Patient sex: M
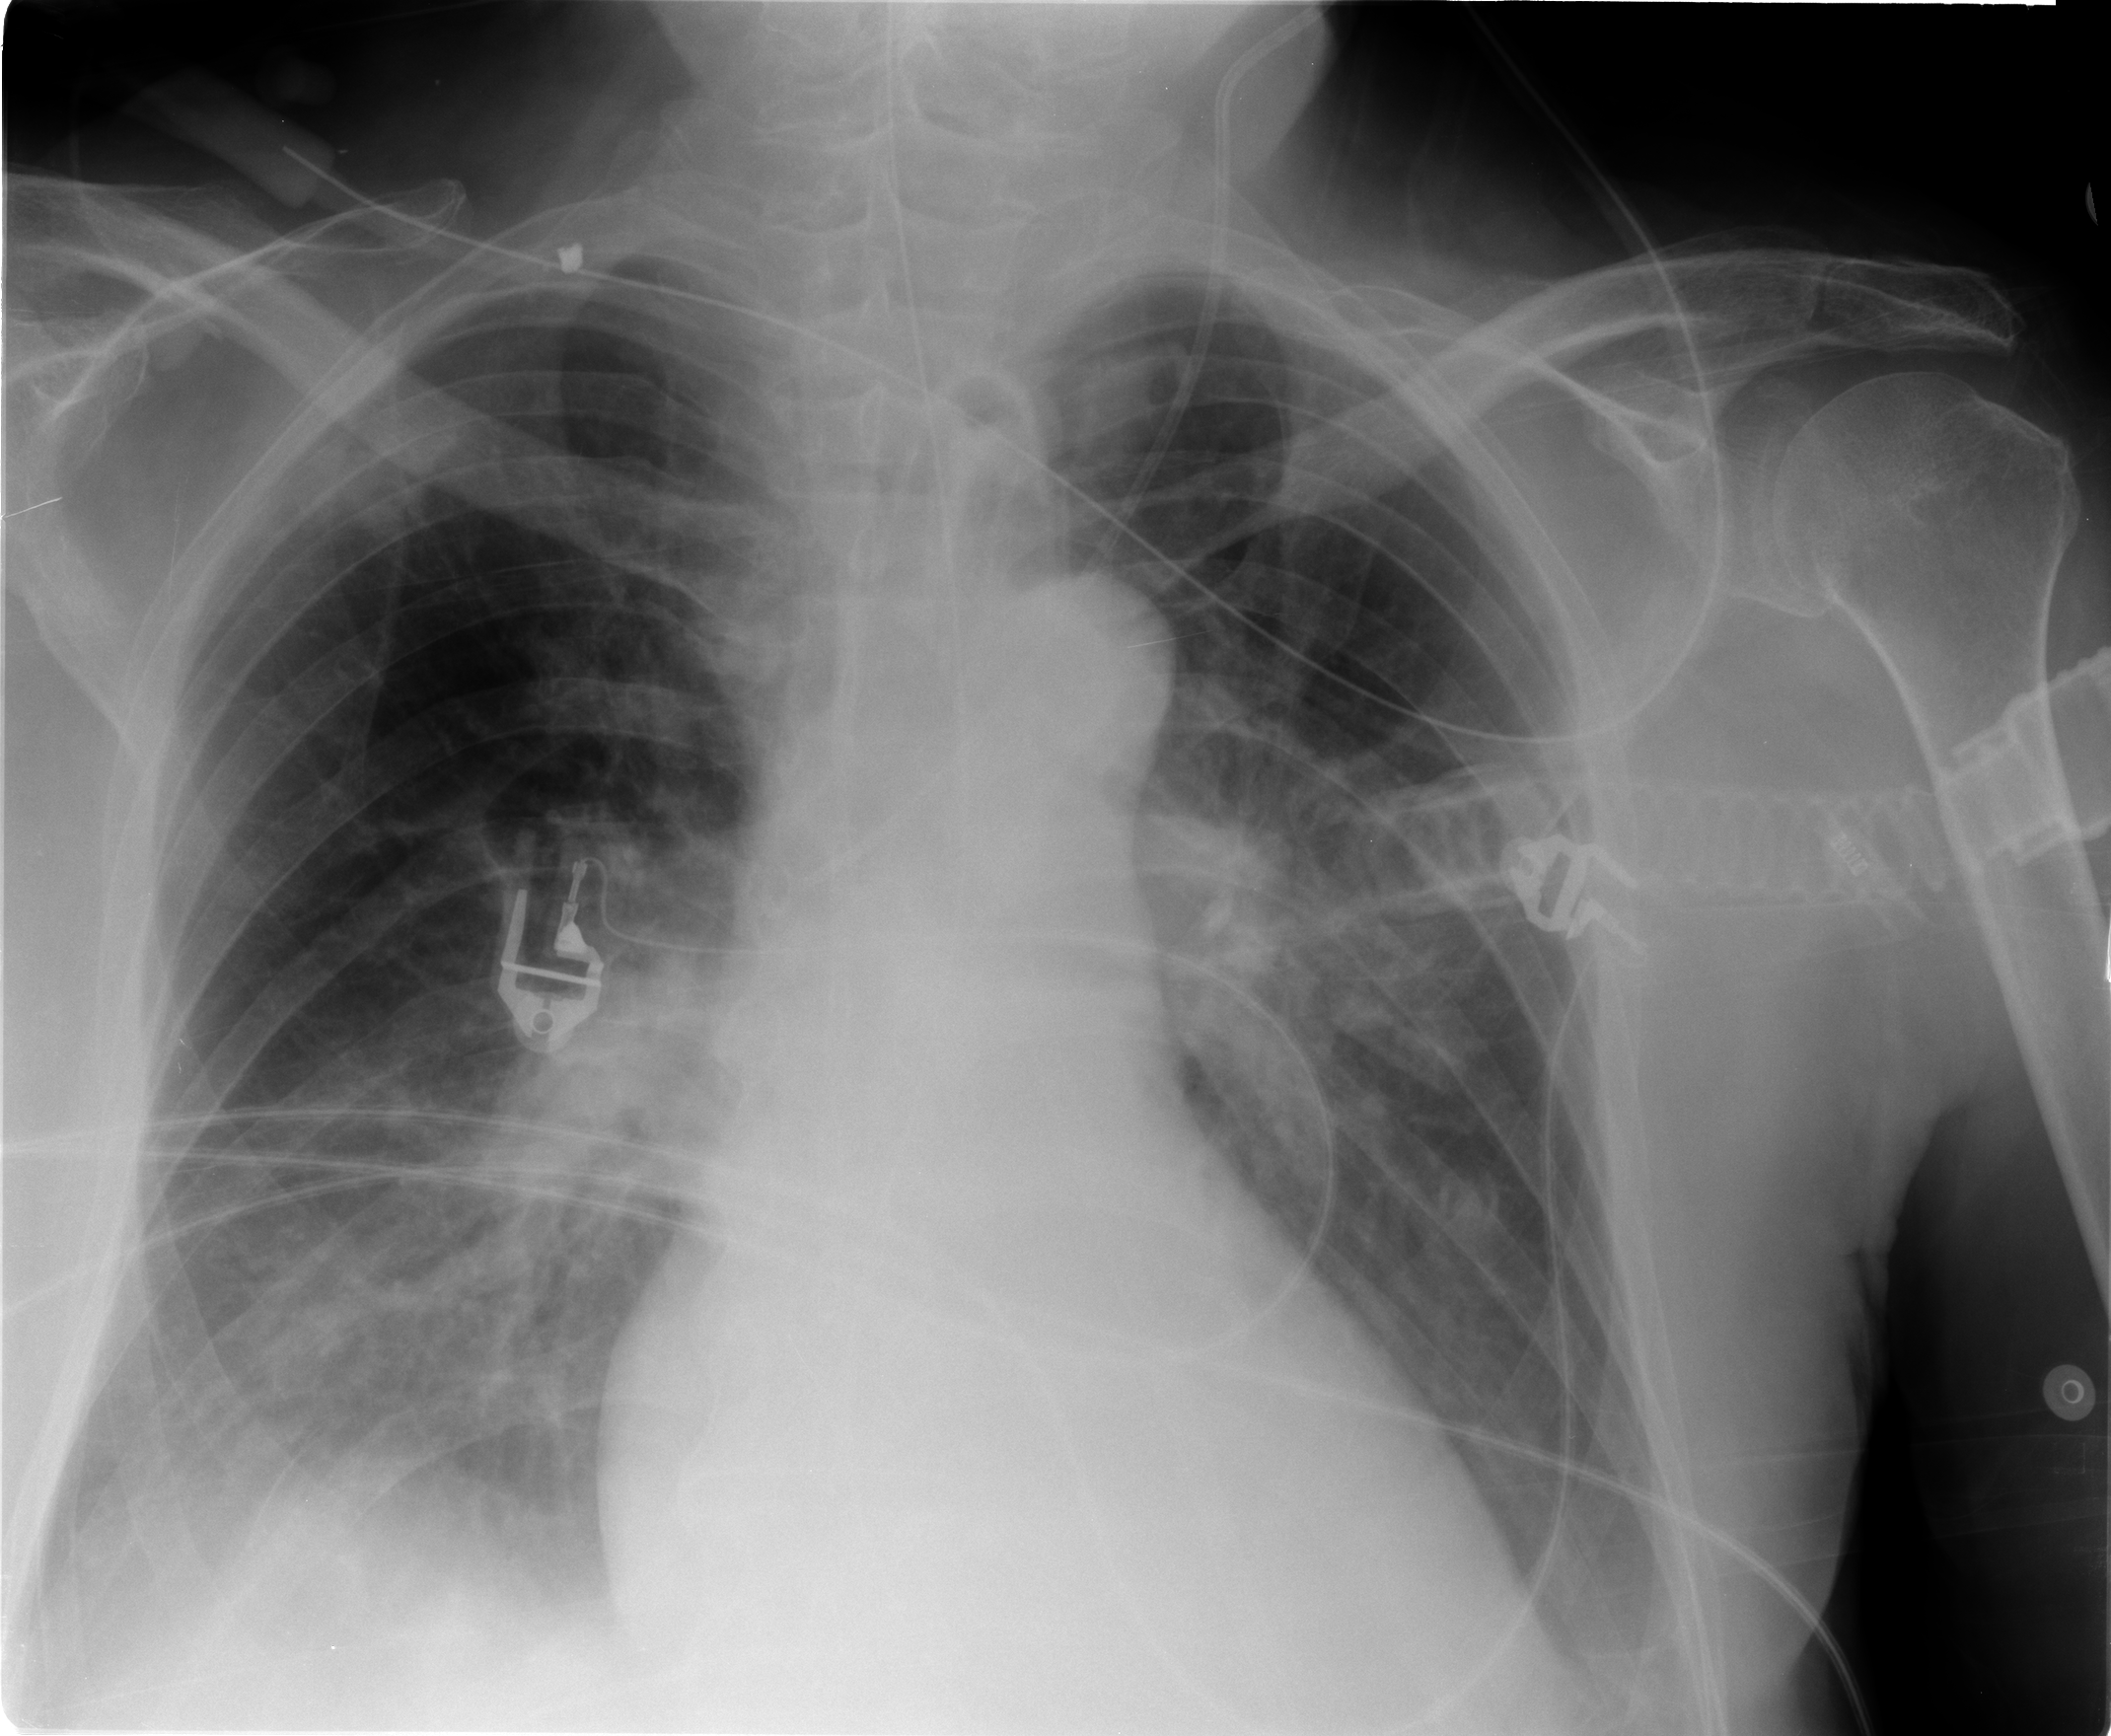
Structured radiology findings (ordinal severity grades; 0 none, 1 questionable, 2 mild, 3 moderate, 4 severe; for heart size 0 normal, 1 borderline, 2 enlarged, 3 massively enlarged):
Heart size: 1
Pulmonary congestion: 3
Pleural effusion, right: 2
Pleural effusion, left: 2
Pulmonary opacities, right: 2
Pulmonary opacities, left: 0
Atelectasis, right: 2
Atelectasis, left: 2